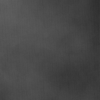
Label: dusty